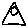
Label: triangle